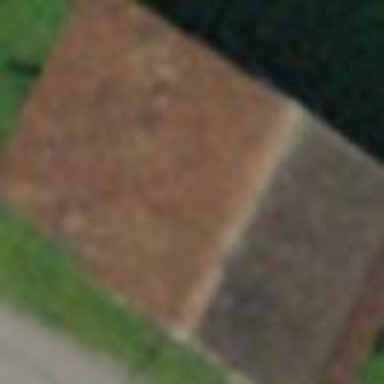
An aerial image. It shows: Barn.